Aerial crown-view tile of a tropical tree (Barro Colorado Island, Panama), acquired 20250715:
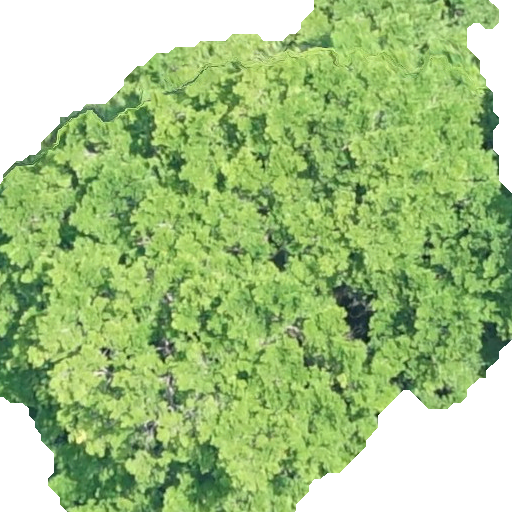
Species: Terminalia amazonia
GBIF accepted scientific name: Terminalia amazonica
Crown area: 326.729 m²